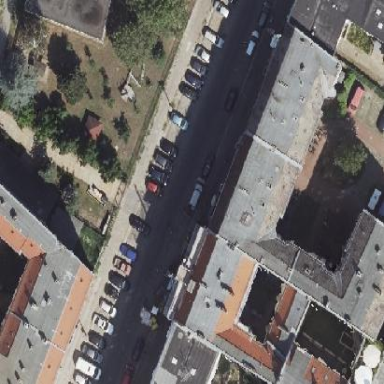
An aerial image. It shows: Building consisting of apartments with double saltbox roof shape.